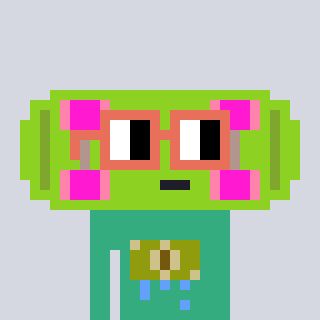
a pixel art character with square orange glasses, a skateboard-shaped head and a teal-colored body on a cool background